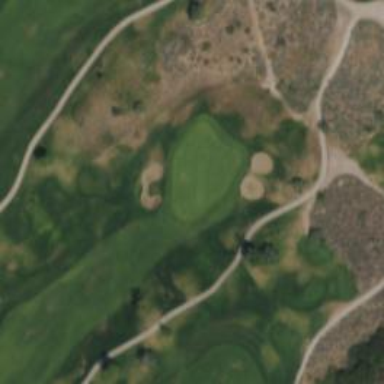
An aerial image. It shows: View of golf hole.